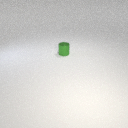
small green metal cylinder